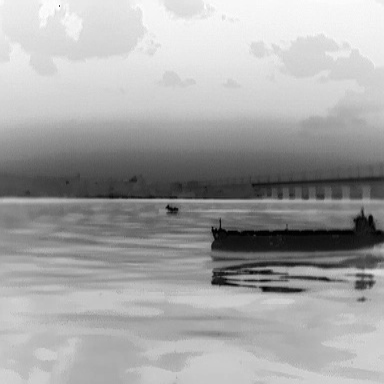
There are two objects shown in the infrared image, including a warship, and a liner.